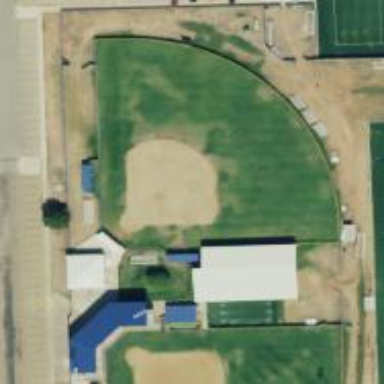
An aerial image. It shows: Softball pitch with grass surface for leisure land.